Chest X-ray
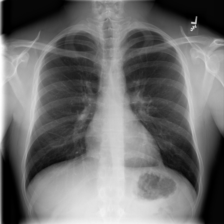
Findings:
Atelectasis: negative
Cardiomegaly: negative
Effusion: negative
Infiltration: negative
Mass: negative
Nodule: negative
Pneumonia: negative
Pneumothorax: negative
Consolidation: negative
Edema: negative
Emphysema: negative
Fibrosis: negative
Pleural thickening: negative
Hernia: negative